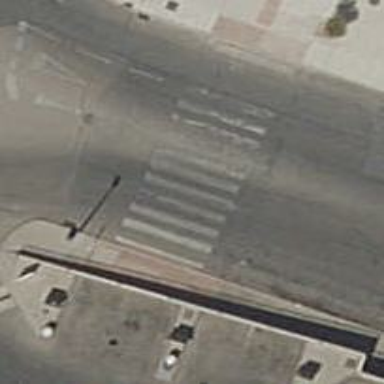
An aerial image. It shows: Uncontrolled crossing on the road.